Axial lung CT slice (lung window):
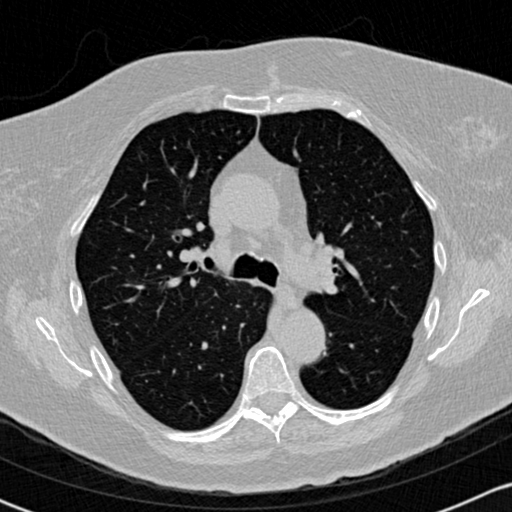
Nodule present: no